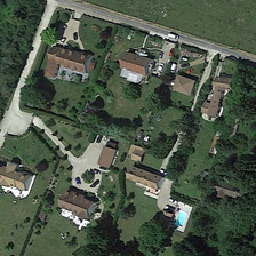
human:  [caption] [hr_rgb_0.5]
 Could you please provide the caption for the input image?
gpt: The community has many green trees and small ponds.

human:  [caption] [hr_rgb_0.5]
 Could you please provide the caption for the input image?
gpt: The community has several buildings, thick trees and small swimming pools.

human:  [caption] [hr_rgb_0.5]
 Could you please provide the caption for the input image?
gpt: The community has several buildings, lush trees and a small swimming pool.

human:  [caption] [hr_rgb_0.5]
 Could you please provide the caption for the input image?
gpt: The community contains several buildings, exuberant trees and a small swimming pool.

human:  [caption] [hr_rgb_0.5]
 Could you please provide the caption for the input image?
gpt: There are many small trees and green communities in the pond.